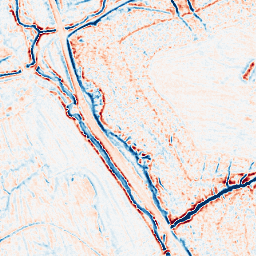
Category: edge_preserving
Decomposition family: bilateral
Decomposition parameters: d: 9
sigma_color: 75
sigma_space: 150
Upsampling method: sinc_blackman
Upsampling parameters: scale: 2
kernel_size: 4
Upsampling scale: 2